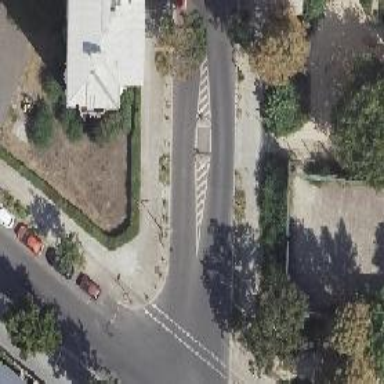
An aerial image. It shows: Unmarked footway crossing with central island.